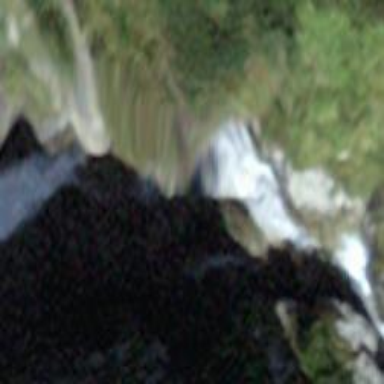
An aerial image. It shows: Beautiful waterfall in nature.